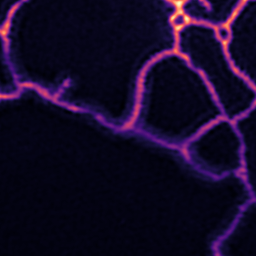
Label: Super-resolution ER image